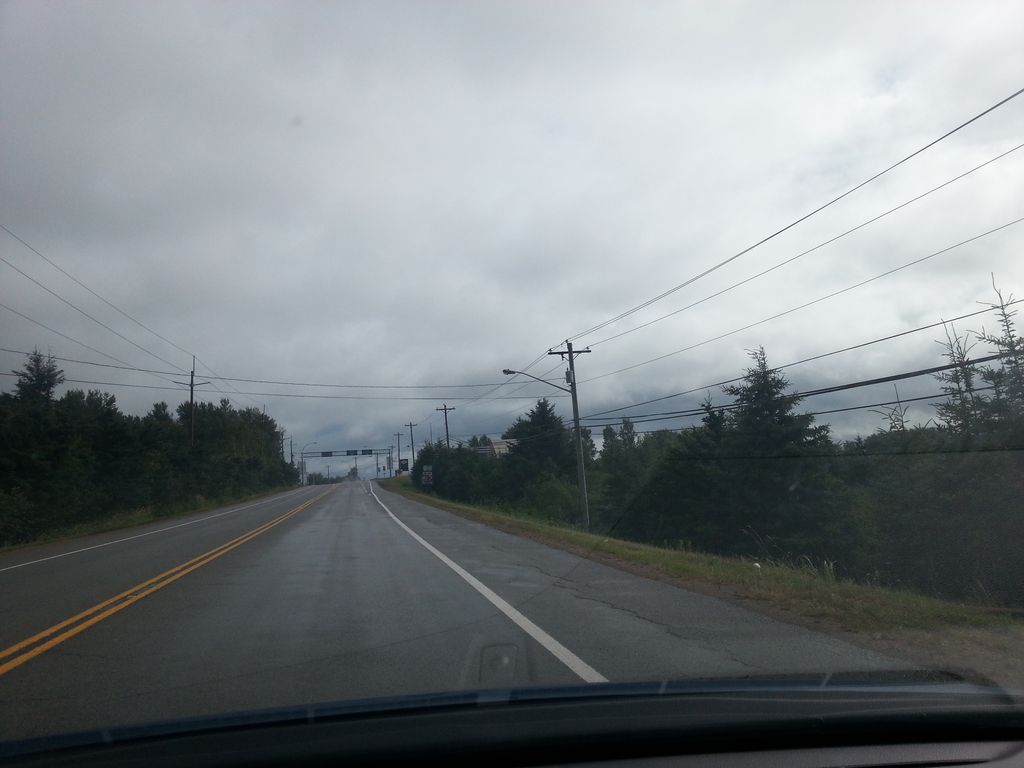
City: charlottetown